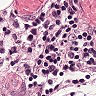
Metastatic tissue present: no